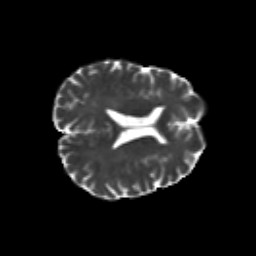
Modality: T2w
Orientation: axial
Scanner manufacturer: siemens
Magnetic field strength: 3 T
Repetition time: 6.8 s
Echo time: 0.093 s